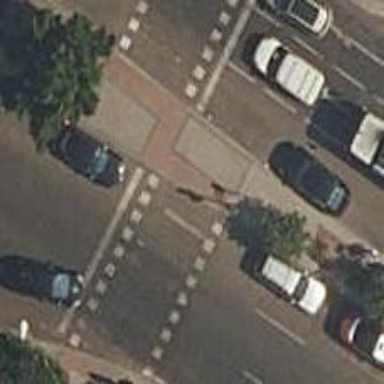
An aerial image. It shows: Footway with traffic signals at crossing.